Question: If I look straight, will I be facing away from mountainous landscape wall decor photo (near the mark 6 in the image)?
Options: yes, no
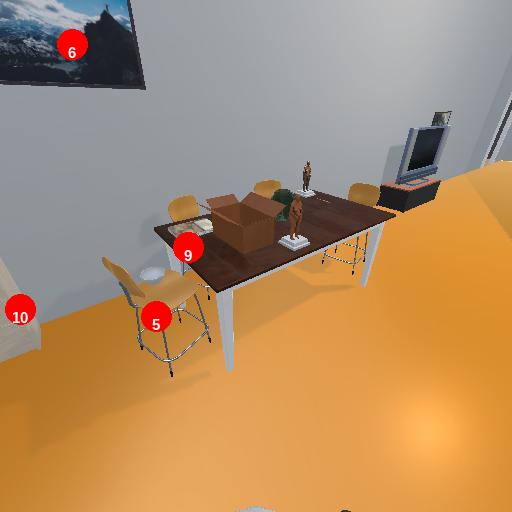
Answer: yes